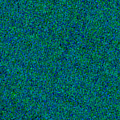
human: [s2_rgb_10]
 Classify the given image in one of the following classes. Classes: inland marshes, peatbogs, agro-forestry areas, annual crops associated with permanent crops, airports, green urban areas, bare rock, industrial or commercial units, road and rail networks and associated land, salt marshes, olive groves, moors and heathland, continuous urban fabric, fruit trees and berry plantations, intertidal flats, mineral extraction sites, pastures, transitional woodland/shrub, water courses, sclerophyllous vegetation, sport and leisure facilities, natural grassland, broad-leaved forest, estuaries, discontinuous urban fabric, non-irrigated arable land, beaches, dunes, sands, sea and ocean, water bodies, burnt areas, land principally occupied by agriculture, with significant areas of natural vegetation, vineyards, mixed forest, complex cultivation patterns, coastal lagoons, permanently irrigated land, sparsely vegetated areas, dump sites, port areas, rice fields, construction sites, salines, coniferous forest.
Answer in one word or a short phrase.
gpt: sea and ocean